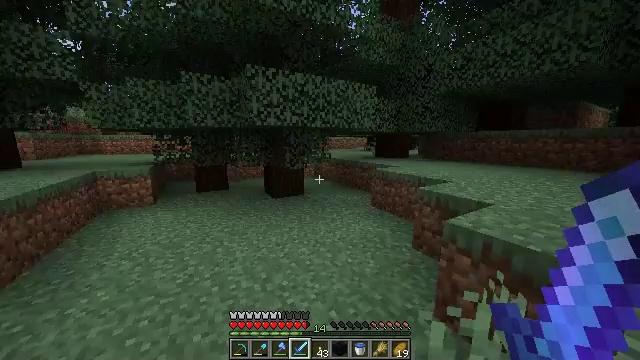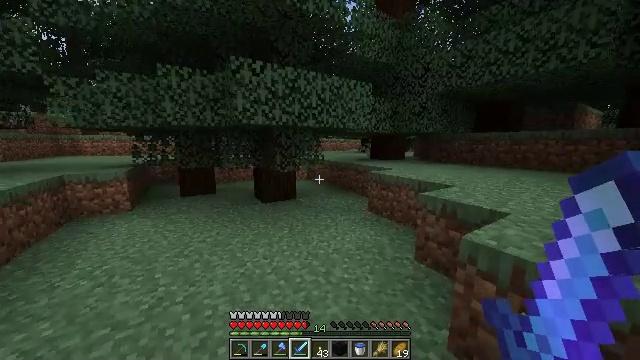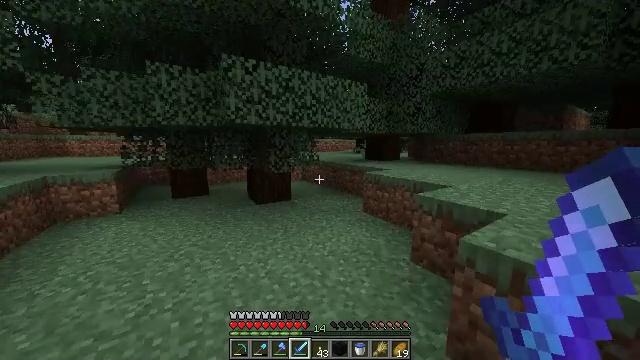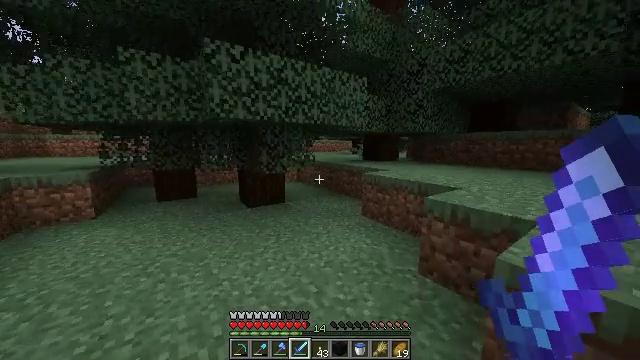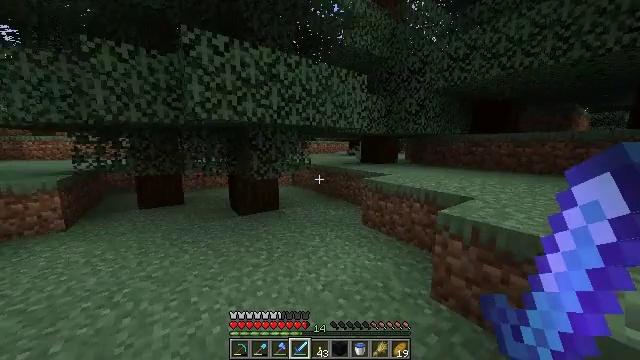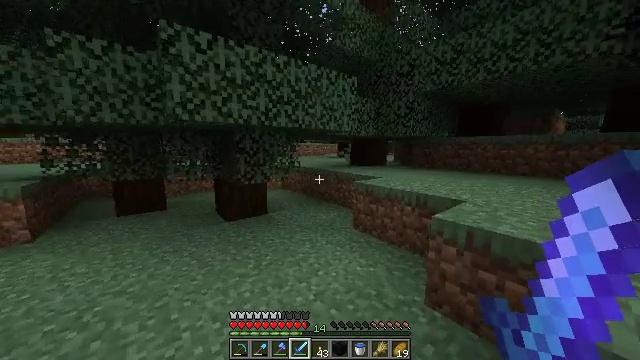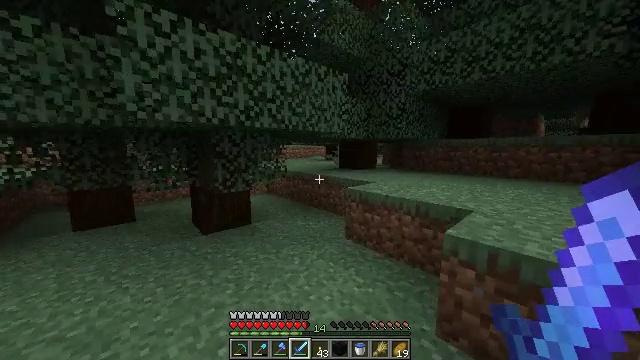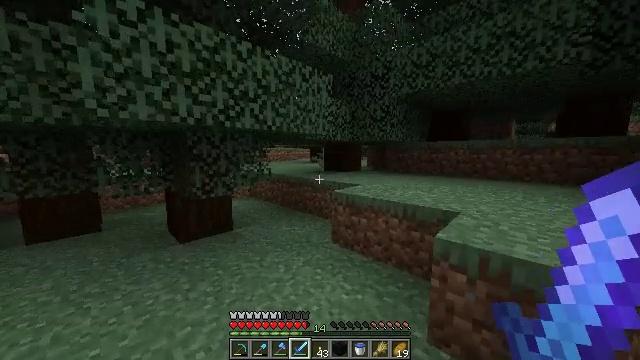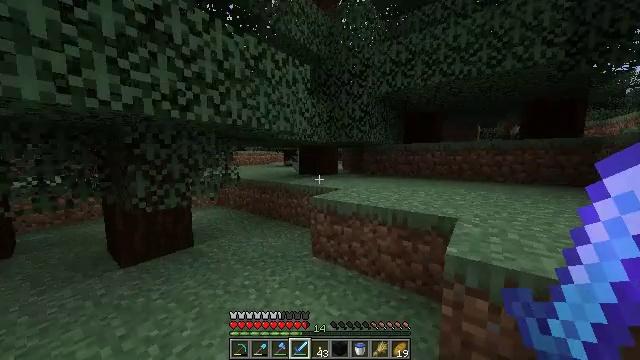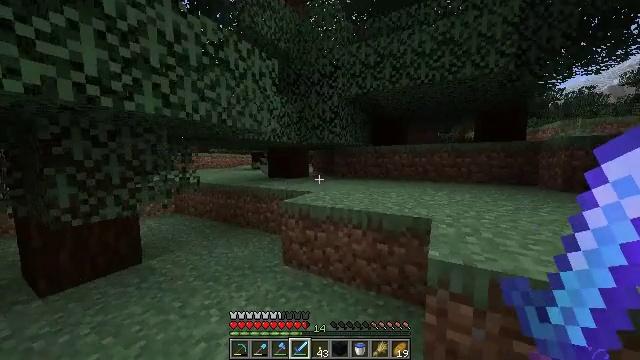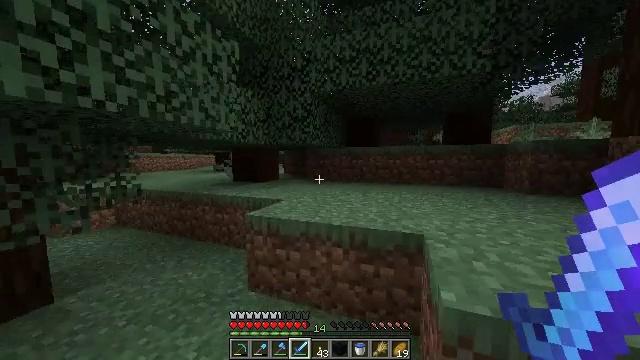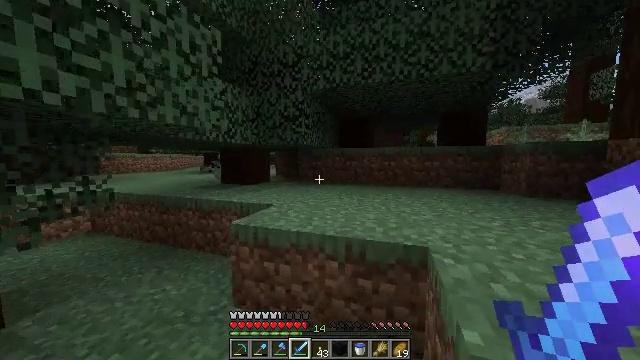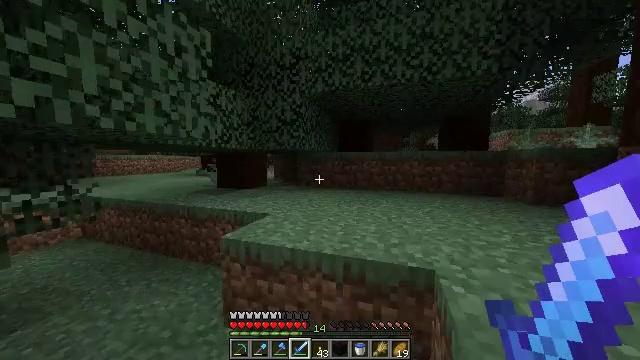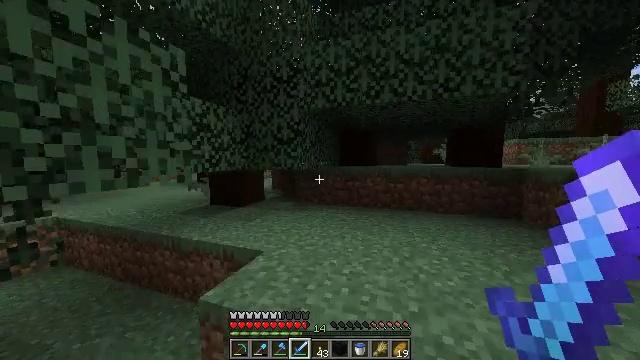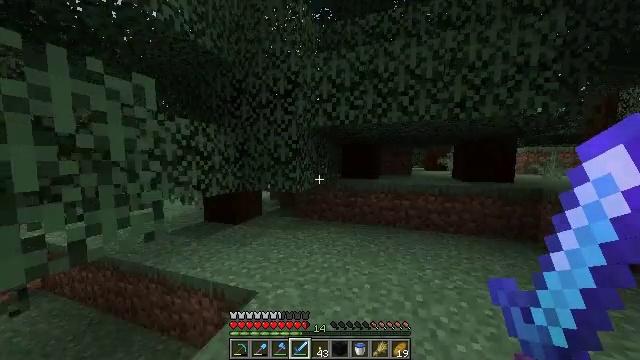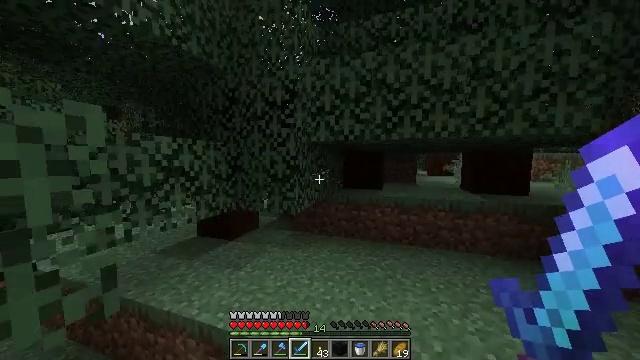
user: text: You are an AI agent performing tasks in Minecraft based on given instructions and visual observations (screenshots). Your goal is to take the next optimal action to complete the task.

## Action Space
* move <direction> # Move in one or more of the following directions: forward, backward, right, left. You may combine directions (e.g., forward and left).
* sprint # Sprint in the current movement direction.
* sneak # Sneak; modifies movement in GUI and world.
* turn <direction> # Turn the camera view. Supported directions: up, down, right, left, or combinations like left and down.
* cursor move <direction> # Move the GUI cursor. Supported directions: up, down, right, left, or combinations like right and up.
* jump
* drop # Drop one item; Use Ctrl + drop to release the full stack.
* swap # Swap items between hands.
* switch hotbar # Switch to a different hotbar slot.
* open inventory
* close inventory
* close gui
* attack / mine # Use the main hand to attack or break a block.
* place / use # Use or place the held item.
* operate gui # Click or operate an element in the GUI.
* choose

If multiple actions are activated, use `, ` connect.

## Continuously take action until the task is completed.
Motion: motion action
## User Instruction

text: Clear the sweet berry bush to collect the sweet berries.
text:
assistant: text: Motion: move forward, sprint, turn right
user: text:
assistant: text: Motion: move forward, sprint, turn right
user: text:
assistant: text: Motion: move forward, sprint, turn right
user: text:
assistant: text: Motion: move forward, sprint, turn right
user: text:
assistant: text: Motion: move forward, sprint, turn right
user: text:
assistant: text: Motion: move forward, sprint, turn right
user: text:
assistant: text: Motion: move forward, sprint, turn right
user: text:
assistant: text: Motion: move forward, sprint, turn right
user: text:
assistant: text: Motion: move forward, sprint, turn right
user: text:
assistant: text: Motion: move forward, sprint, turn right
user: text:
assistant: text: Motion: move forward, sprint, turn right
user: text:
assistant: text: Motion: move forward, sprint, jump
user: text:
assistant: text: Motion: move forward, sprint, jump
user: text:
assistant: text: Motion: move forward, sprint, jump
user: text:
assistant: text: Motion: move forward, sprint, jump
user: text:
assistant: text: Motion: move forward, sprint, jump
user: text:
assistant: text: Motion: move forward, sprint, jump
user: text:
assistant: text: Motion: move forward, sprint
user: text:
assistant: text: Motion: move forward, sprint, turn right
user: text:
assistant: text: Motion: move forward, sprint, turn right
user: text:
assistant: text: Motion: move forward, sprint, turn right
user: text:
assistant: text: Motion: move forward and move right, sprint, turn right
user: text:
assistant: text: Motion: move forward and move right, sprint, turn right
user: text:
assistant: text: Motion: move forward and move right, sprint, turn right
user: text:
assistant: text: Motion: move forward and move right, sprint, turn right
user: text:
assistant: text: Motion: move forward and move right, sprint, turn right
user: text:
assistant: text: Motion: move forward and move right, sprint, turn right
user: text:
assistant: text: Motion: move forward and move right, sprint, turn right
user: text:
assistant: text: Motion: move forward and move right, sprint, turn right
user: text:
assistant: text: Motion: move forward and move right, sprint, turn right